Question: I have a view that is round and hovering above (-> in z-axis direction coming out of the screen) the main content. When the someone taps the screen I want either the main content to be selected or the view hovering above, when it covers the main view.
So far that works perfectly. I have a round shaped item on a transparent canvas. Meaning you can see everything of the background that is outside of that circle. However, you cannot select it, because it is still the hovering canvas, just with a transparent paint.
Now I'm wondering, to solve this issue, if it is possible to make the view/canvas itself round shaped?
---
I added an image for better explanation what I try to achieve.

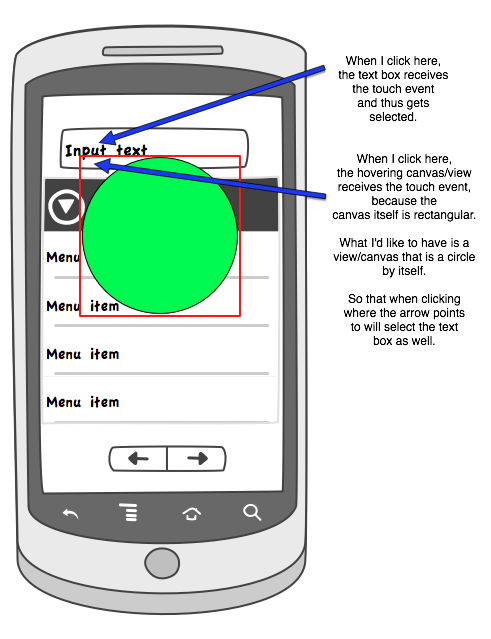
Answer: As far as I know - it is impossible. I have checked the sources of <URL>
As for Canvas class - it is usually constructed over Bitmap or GL. Bitmap is definitely a rectange (a matrix), so canvas seems to represent a rectange too. If using GL a viewport is specified (which is a rectangle, too).
It seems to be the most obvious way to check if the coordinates passed to your onTouch() method fit you region and return false if they don't. Then the event will be passed to the View below and it should process the event.